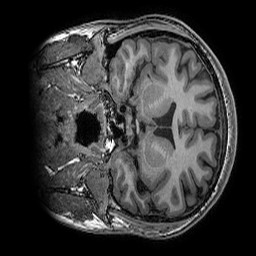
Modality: T1w
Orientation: coronal
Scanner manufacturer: ge
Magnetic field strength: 3 T
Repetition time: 0.008156 s
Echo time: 0.00318 s